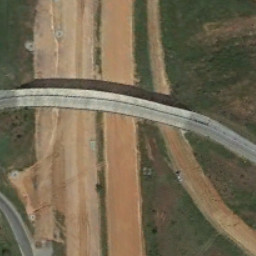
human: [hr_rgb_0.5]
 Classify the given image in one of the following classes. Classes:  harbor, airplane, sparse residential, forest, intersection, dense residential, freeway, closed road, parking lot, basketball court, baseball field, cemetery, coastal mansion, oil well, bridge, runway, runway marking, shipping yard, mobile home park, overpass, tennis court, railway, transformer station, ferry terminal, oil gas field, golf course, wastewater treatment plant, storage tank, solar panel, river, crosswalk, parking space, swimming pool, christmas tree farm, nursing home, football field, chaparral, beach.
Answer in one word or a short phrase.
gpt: overpass